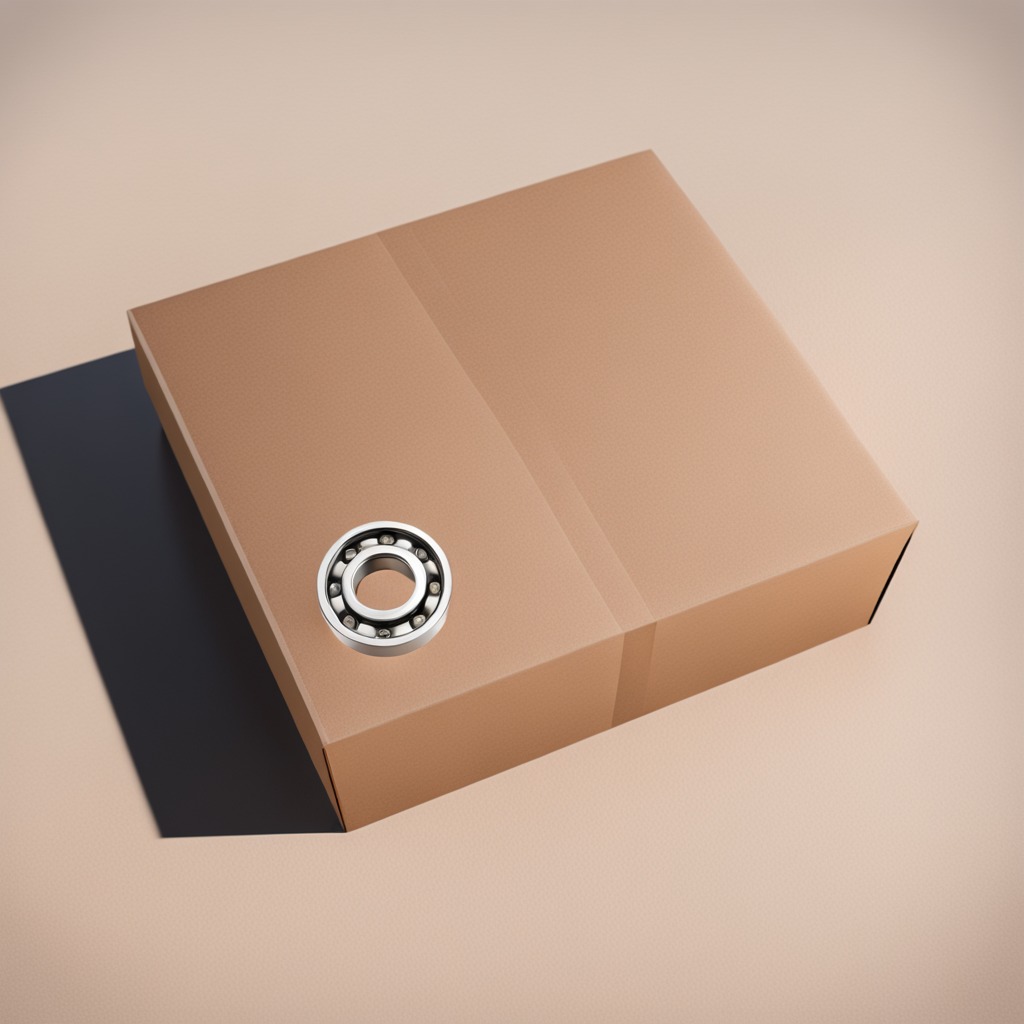
A metal ball bearing is lying on a clean dry cardboard box surface in an outdoor workshop during daytime bright natural light soft shadows slightly creased but